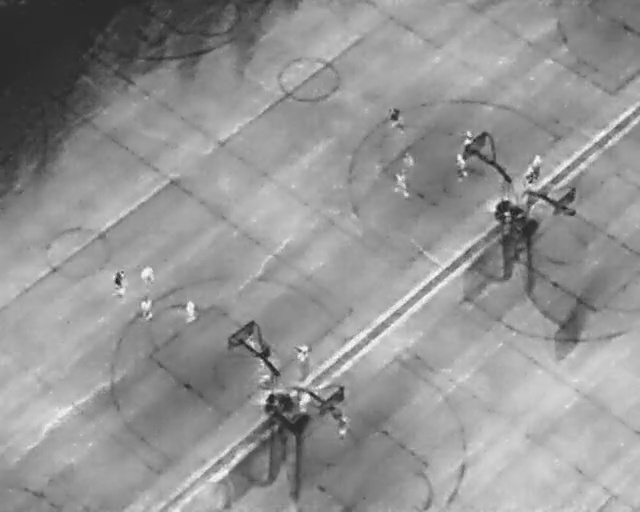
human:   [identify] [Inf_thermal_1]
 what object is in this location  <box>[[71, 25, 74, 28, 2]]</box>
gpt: <ref>1 medium person at the top right</ref>

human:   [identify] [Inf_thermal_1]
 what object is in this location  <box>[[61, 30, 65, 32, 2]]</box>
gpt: <ref>1 medium person at the center</ref>

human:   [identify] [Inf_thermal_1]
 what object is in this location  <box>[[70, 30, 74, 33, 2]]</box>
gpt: <ref>1 large person at the right</ref>